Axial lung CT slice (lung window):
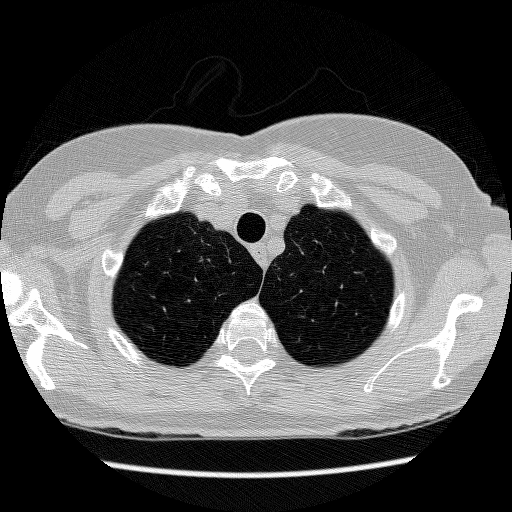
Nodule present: no